八年级 · 度量几何学
如图: $\triangle A B C \cong \triangle D E F, B C=7, E C=4$, 那么 $C F$ 的长为

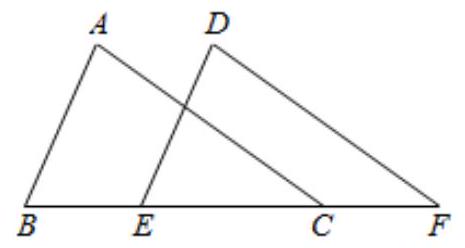
答案: 3